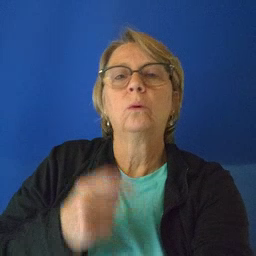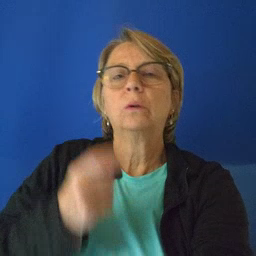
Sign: now